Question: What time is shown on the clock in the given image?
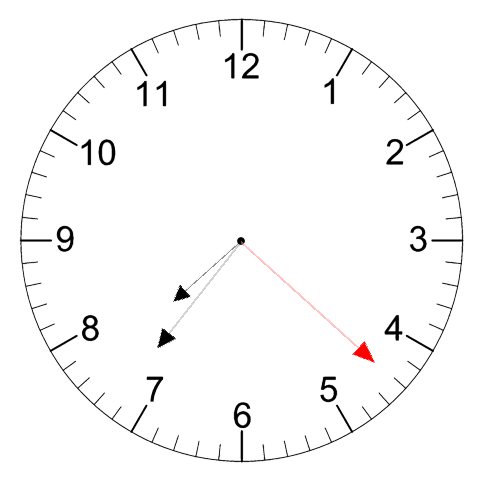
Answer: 07:36:22